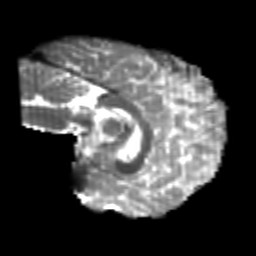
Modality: T2w
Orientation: sagittal
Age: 23
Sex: male
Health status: healthy
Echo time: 0.074 s